Interaction volume radius: 5 \u00c5
Interaction volume height: 10 \u00c5
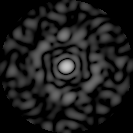
Disorder parameter: 0.8448